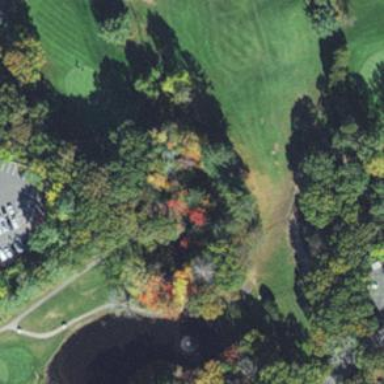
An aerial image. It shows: Footway that serves as golf path.